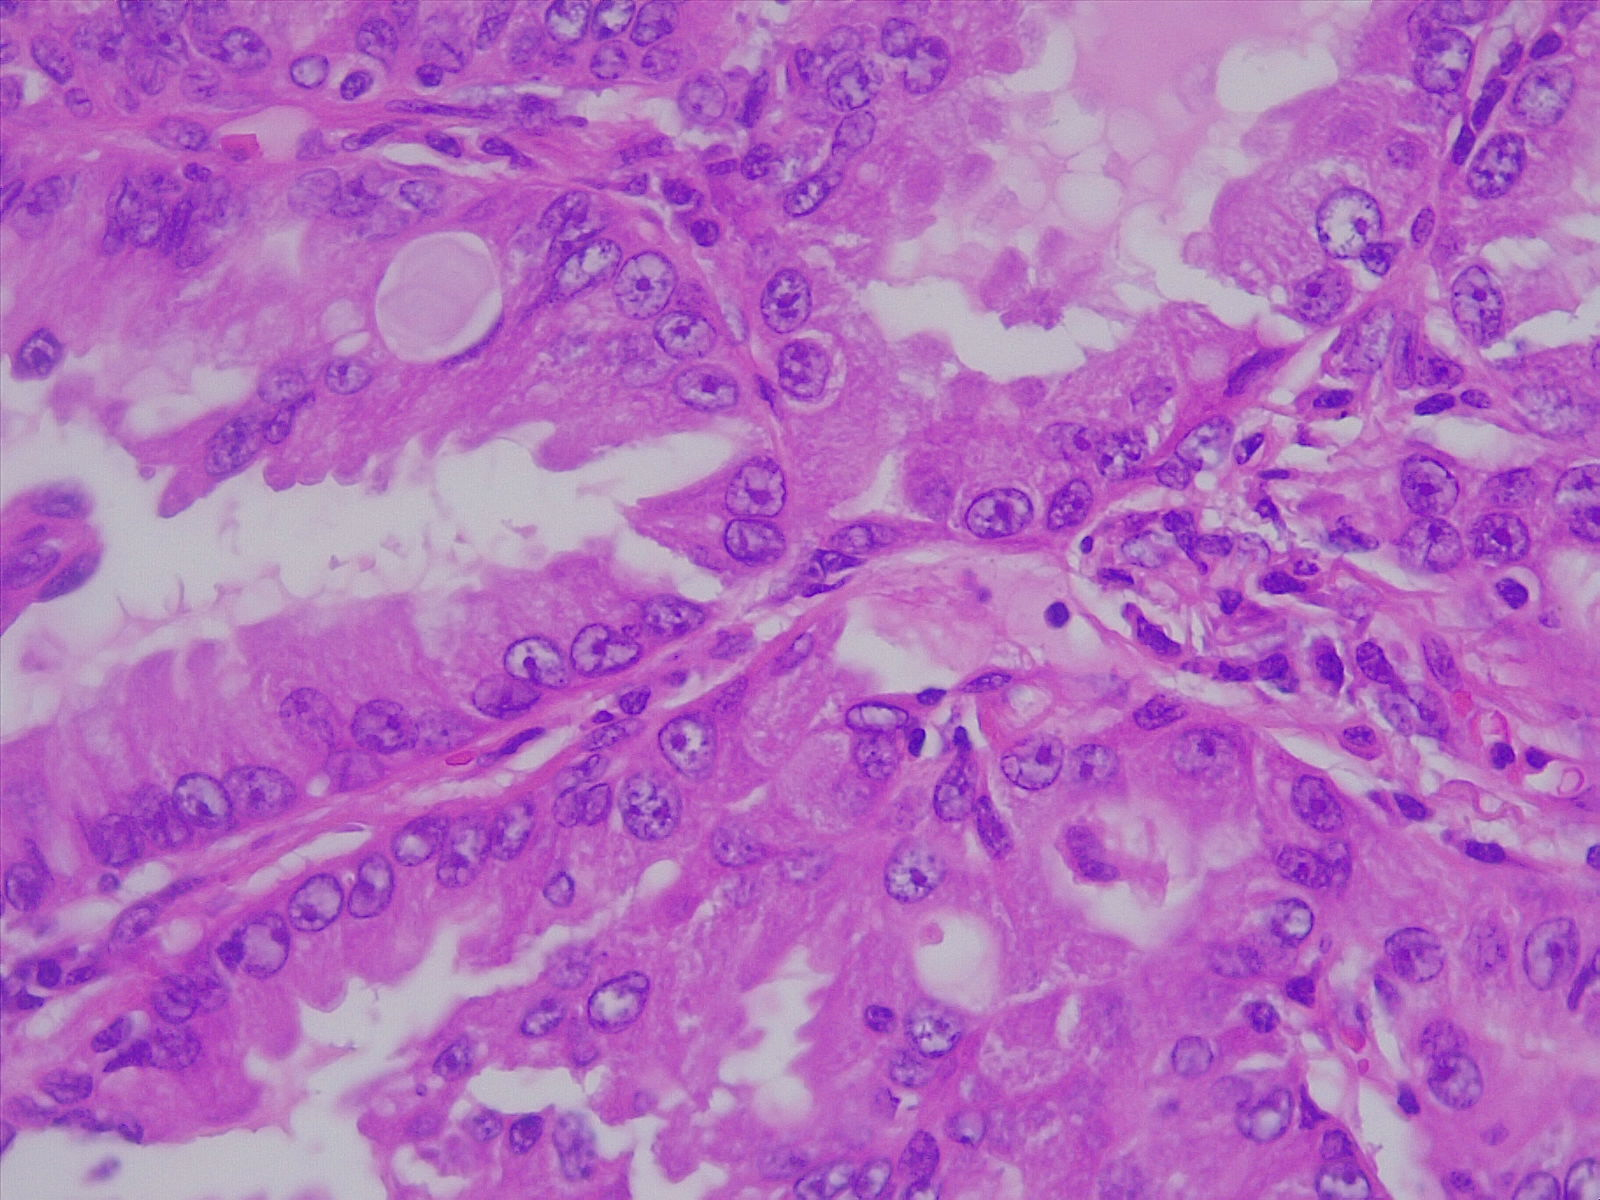
Label: lung adenocarcinoma, well differentiated